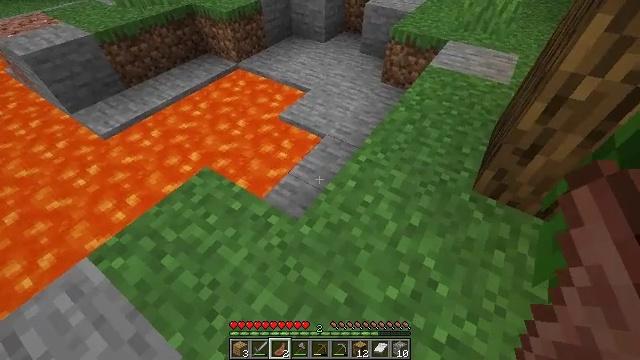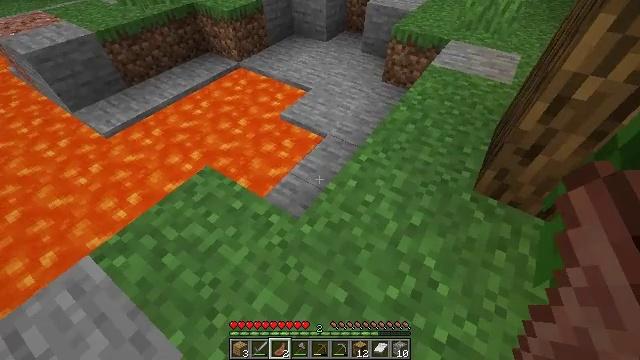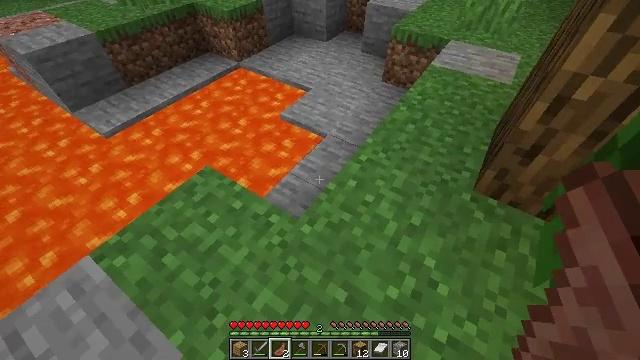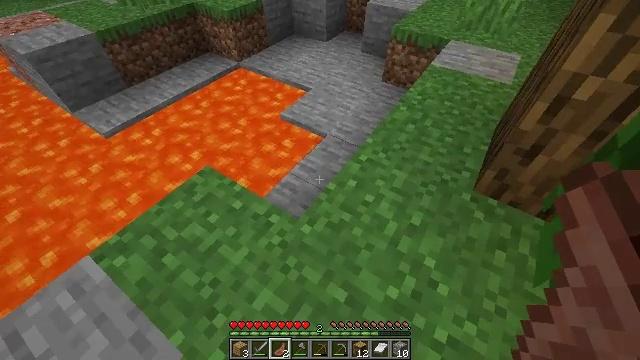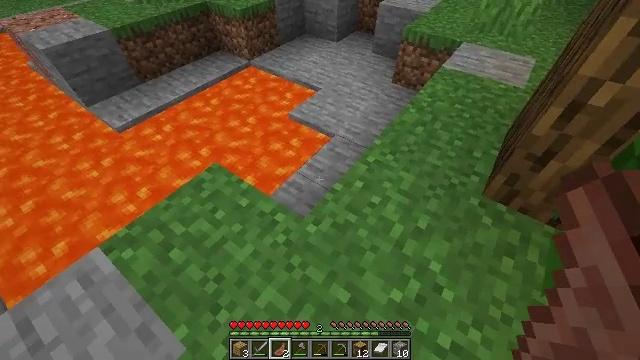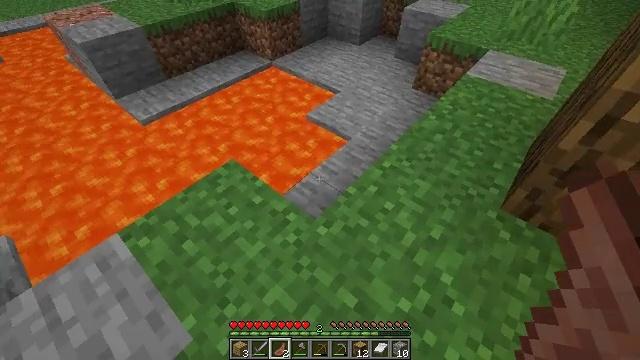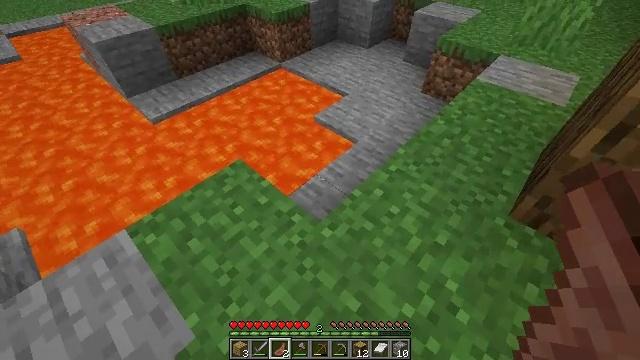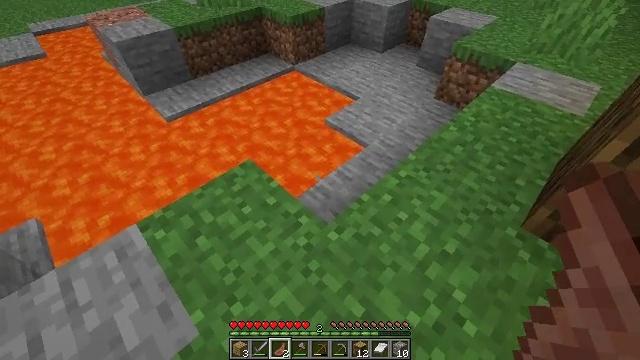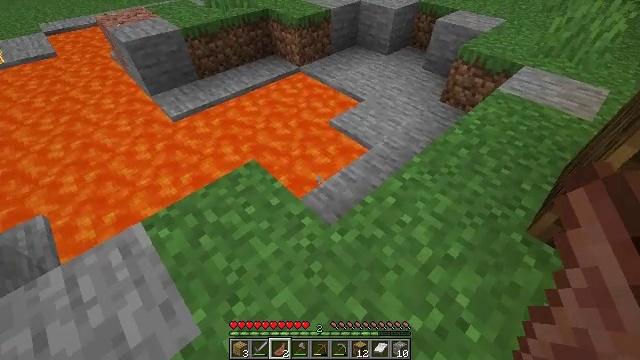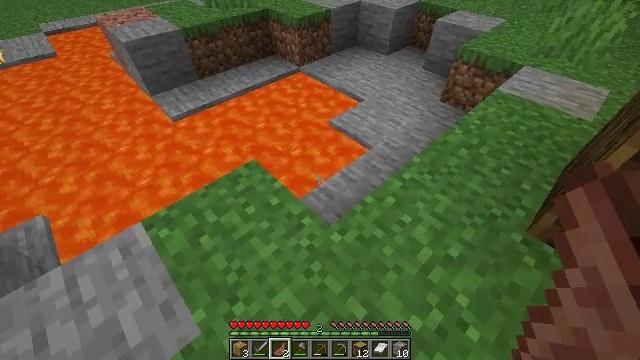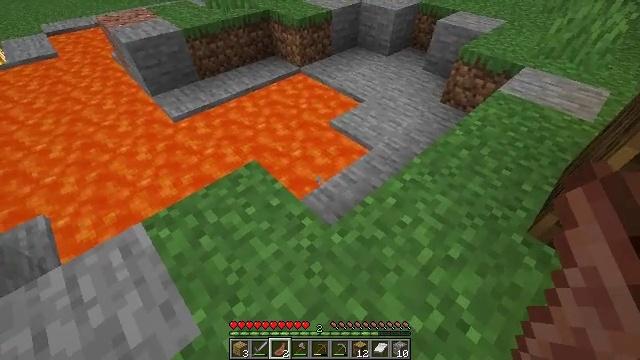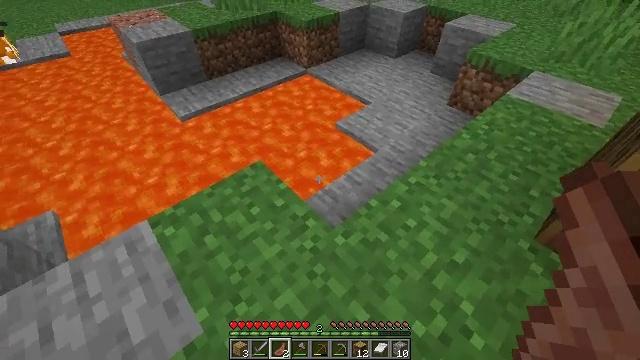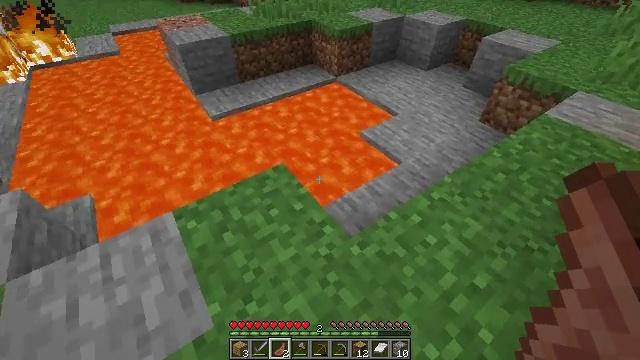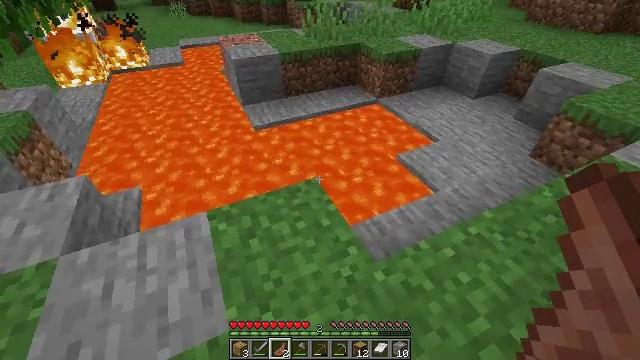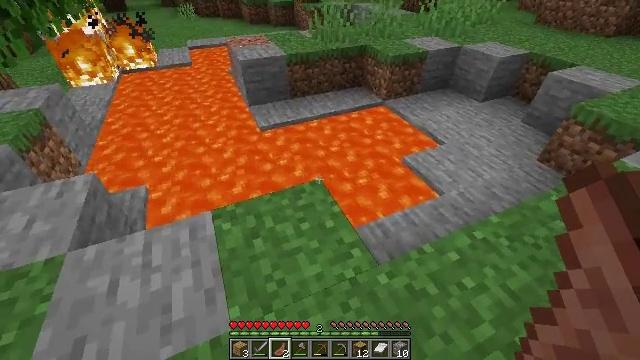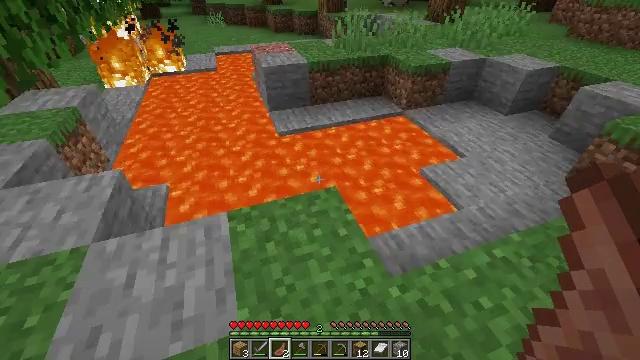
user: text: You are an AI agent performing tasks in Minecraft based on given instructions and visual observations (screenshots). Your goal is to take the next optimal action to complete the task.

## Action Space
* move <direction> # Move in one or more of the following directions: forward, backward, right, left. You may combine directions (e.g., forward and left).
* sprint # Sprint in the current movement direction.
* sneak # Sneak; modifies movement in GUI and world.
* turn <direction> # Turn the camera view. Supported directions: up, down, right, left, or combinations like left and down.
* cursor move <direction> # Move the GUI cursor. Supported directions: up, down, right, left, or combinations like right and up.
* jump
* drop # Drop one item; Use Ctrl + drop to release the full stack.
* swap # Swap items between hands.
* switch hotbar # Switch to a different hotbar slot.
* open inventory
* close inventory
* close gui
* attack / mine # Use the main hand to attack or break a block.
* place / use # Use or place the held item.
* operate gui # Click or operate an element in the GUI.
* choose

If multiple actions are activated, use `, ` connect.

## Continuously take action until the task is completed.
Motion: motion action
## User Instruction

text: Break the pumpkin to collect it.
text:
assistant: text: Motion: no_op
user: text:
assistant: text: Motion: no_op
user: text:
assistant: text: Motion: no_op
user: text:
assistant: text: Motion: turn left
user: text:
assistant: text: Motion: turn left
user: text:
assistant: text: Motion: turn left
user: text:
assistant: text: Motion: turn left
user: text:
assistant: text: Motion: turn left
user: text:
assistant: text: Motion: no_op
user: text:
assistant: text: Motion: no_op
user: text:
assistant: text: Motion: turn left
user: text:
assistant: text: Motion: turn left and up
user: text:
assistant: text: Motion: turn left and up
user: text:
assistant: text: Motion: turn left
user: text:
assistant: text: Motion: turn left and up
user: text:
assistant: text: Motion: turn left and up
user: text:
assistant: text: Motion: turn left and up
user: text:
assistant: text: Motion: no_op
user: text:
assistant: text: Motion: no_op
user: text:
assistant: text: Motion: no_op
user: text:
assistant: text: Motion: no_op
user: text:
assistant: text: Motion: no_op
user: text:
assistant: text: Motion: no_op
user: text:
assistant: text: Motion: no_op
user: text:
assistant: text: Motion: no_op
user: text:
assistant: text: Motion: no_op
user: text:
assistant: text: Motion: no_op
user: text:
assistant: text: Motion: no_op
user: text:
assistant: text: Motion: no_op
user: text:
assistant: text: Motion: turn right